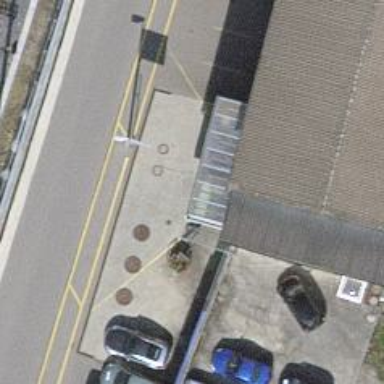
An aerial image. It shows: Fuel station.